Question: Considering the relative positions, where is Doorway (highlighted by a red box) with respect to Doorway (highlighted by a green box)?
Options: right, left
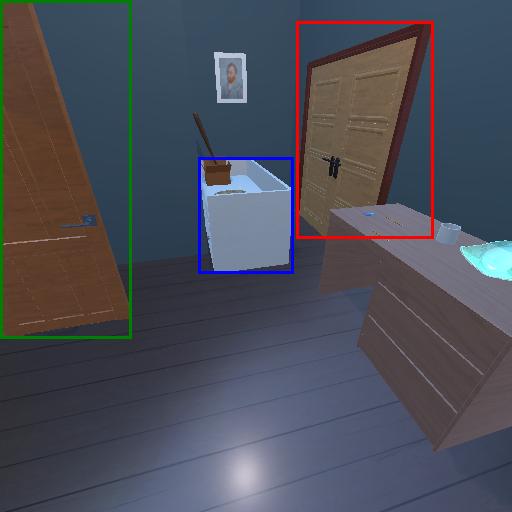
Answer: right